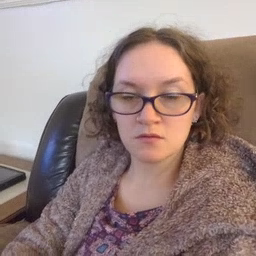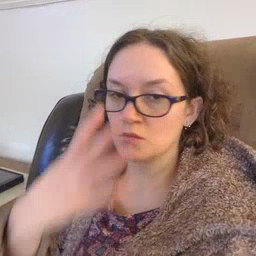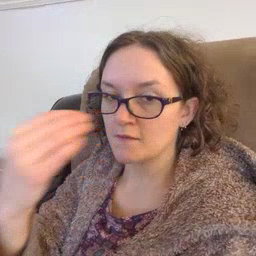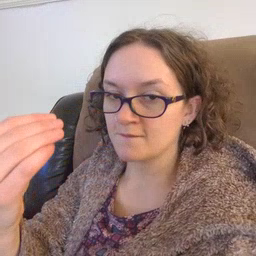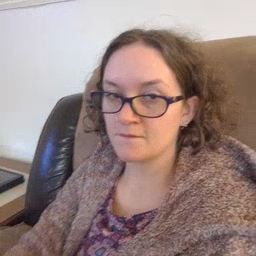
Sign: wolf